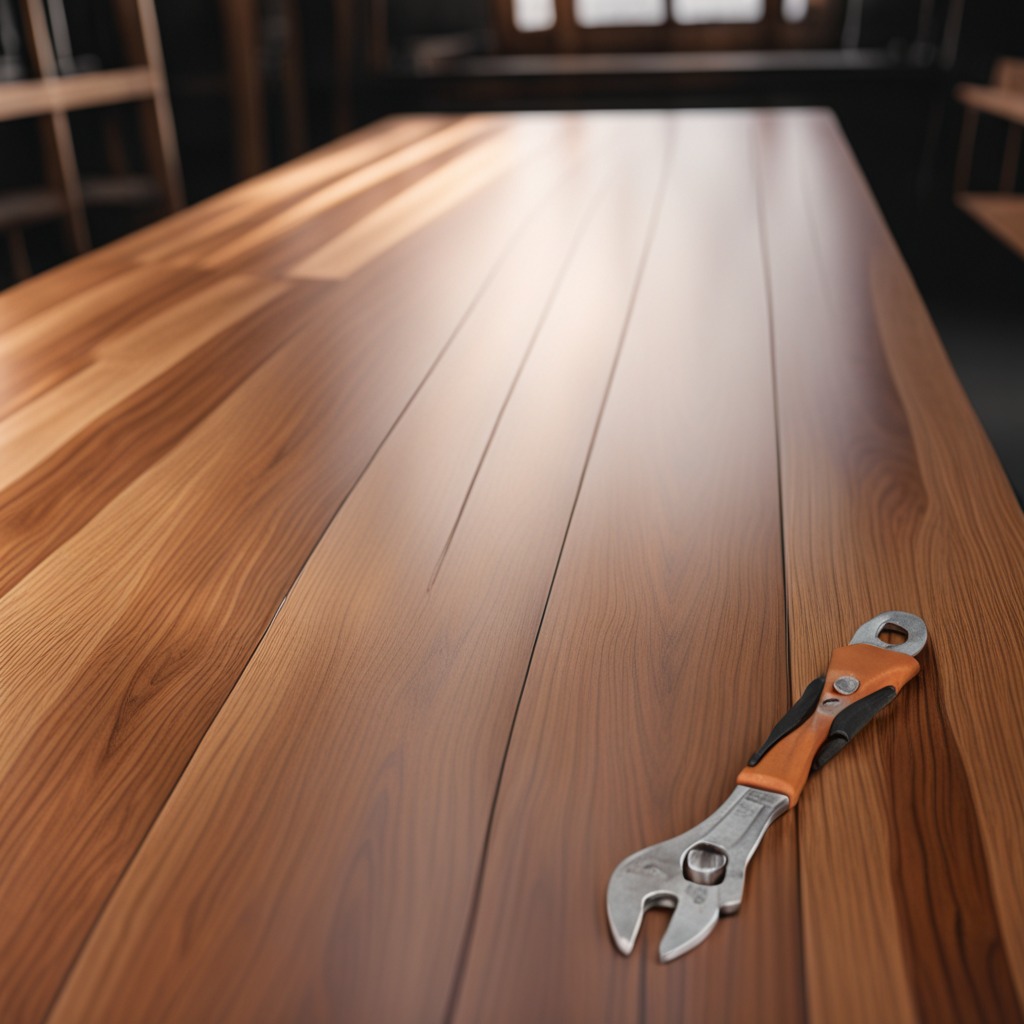
A wrench is lying on the wooden table.